Question: I created a new website in IIS called wbsite1. Then I added an application to website1 wich is a website called website2. The problem appeared when we tried to access links in website2. The browser always refers to the root url and redirect so we were trying to change all the urls in website2. For example, if we have a url in website2 like :
'''
<a href='http://localhost:2030/website2/cms/default.aspx...'
'''
and we click on that link the browser redirect us to :
'''
http://localhost:2030/website1/default.aspx
'''
Why am I getting this behavior? And what is the best workaround to integrate two websites without trying to mess with every link in the website? Thank you very much.

We are facing troubles I try to access a page in the child application it redirects to the default page of the main application and gives the error:
> Session state is not available in this context.
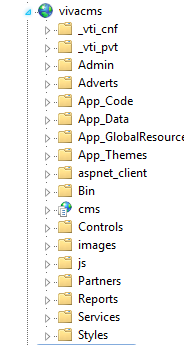
Answer: I found the solution for my question and it's this :
'''
unfortunately i have to "rewrite" all our links in my code.
so i created a function which will automatically add prefix to external links,
and store base link for other site it configuration.
I did such project with success. thank u for all your replies
'''
i found another solution also and it's using a web proxy but i can't use it in my scenario